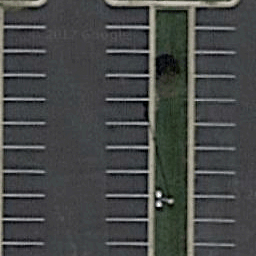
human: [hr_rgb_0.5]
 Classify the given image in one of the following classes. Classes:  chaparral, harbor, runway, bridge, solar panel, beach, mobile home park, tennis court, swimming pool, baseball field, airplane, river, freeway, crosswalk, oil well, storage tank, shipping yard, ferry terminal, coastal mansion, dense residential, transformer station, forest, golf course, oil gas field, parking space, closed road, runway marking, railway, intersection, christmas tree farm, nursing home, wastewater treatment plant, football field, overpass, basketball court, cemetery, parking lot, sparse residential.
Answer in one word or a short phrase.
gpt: parking space